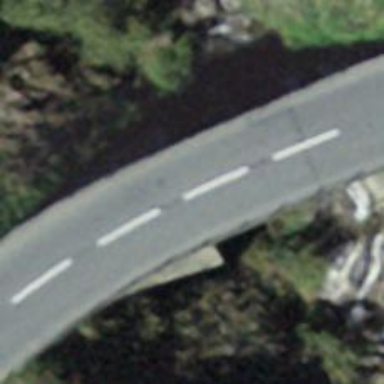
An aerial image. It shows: Primary highway bridge with asphalt surface.